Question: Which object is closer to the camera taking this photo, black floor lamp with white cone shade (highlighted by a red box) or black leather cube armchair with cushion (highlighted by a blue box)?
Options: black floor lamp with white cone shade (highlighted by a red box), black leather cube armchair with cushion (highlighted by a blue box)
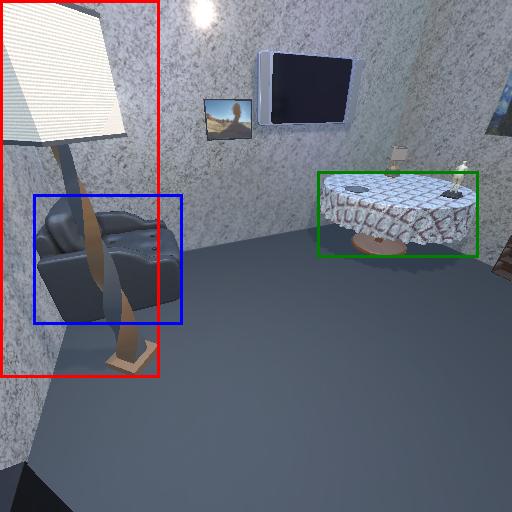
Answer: black floor lamp with white cone shade (highlighted by a red box)